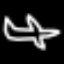
Label: airplane